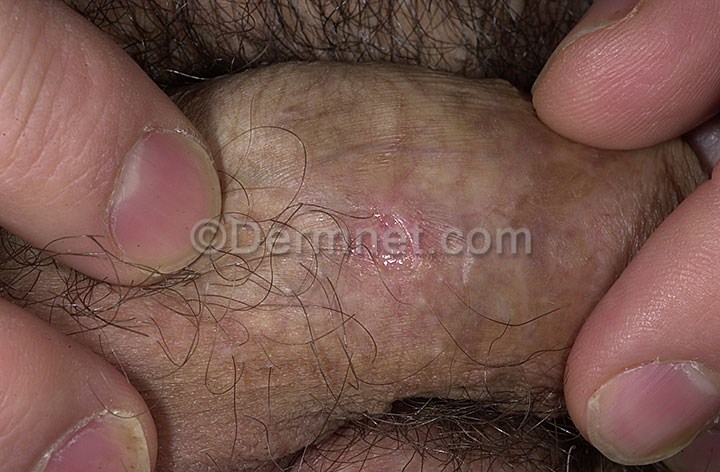
Disease: Herpes HPV and other STDs Photos